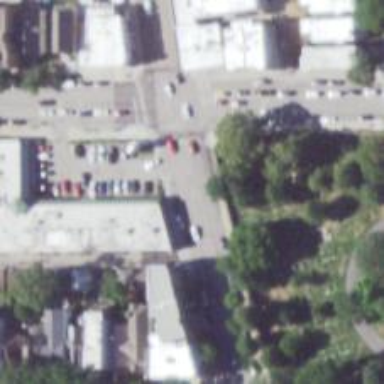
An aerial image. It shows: Convenience shop.